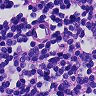
Metastatic tissue present: no